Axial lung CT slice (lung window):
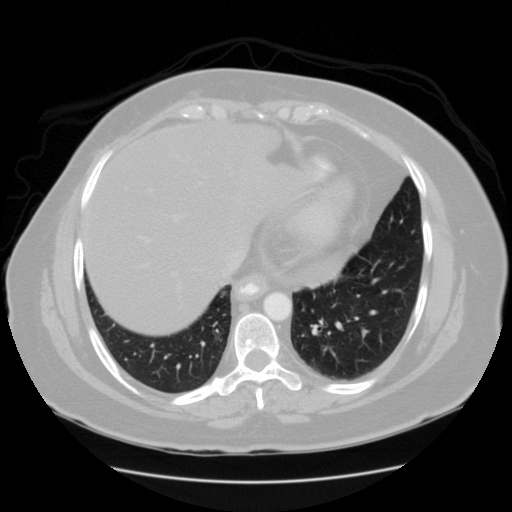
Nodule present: no